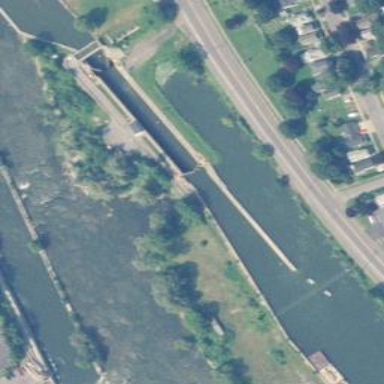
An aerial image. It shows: Lock gate along waterway.